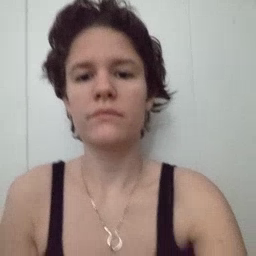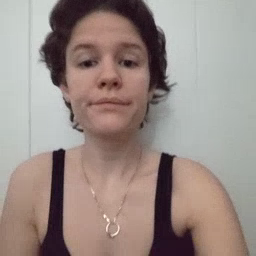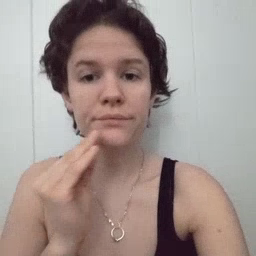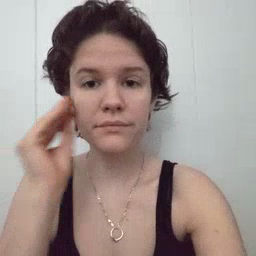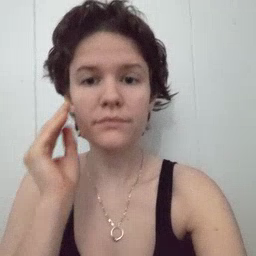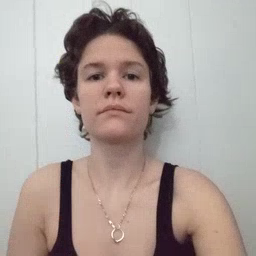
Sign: home